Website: apple
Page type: customer-info-address
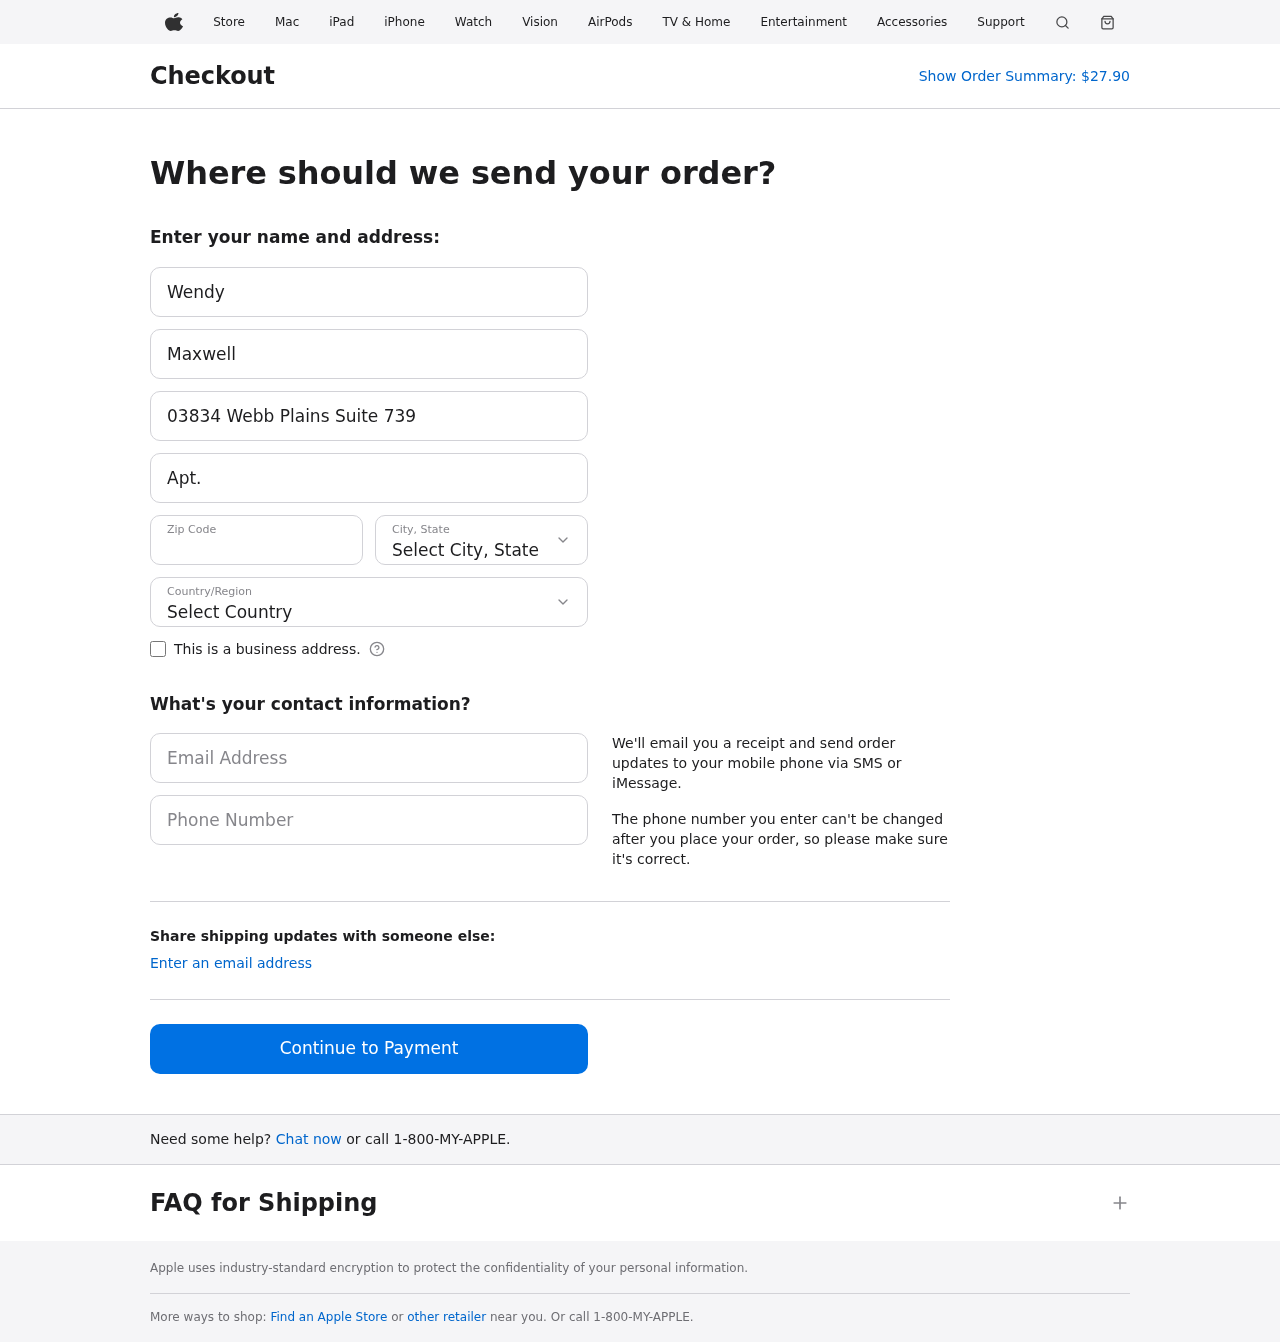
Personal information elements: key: PII_CITY_STATE
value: West Autumnchester, MH
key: PII_COUNTRY
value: United States
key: PII_EMAIL
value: wendymaxwell@gmail.com
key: PII_FIRSTNAME
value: Wendy
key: PII_LASTNAME
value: Maxwell
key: PII_PHONE
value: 3296854334
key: PII_POSTCODE
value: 33543
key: PII_STREET
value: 03834 Webb Plains Suite 739
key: PII_STREET2
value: Apt. 072
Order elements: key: ORDER_TOTAL
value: $27.90